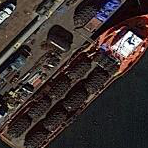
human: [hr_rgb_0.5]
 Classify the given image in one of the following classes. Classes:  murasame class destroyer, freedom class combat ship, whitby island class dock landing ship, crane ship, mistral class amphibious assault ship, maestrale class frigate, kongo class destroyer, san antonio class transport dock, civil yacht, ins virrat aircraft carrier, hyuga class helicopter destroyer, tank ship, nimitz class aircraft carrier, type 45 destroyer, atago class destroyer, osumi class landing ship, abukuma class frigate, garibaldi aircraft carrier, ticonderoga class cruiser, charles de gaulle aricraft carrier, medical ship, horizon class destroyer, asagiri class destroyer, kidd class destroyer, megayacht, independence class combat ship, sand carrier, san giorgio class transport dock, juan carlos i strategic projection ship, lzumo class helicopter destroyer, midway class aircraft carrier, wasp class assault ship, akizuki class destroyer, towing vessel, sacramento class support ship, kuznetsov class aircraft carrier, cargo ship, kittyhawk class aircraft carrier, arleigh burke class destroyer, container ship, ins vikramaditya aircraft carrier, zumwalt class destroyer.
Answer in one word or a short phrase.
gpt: Cargo ship